Interaction volume radius: 5 \u00c5
Interaction volume height: 40 \u00c5
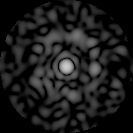
Disorder parameter: 0.8563